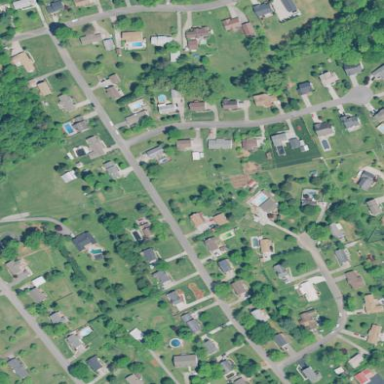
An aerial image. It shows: Residential area composed of single-family homes.